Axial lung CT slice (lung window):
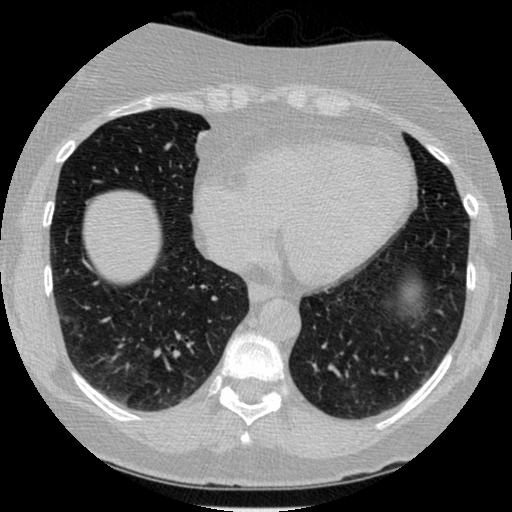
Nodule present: no